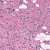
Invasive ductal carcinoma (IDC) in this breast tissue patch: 1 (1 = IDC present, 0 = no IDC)